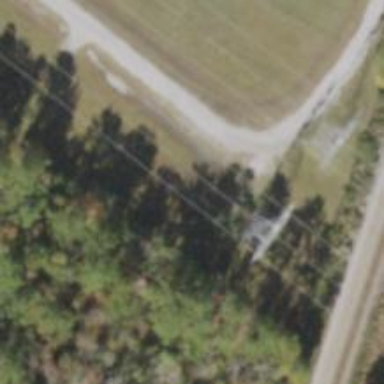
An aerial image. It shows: Lattice structure tower used for power distribution.